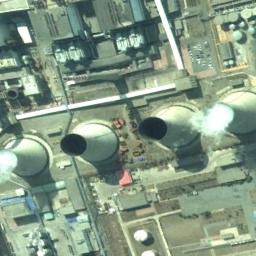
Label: thermal_power_station